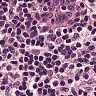
Metastatic tissue present: no